Interaction volume radius: 10 \u00c5
Interaction volume height: 10 \u00c5
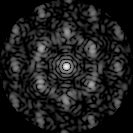
Disorder parameter: 0.6056